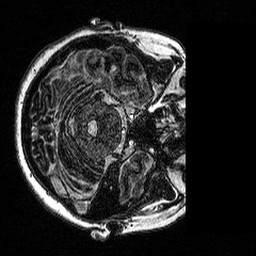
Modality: MP2RAGE
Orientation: axial
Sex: female
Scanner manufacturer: siemens
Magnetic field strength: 3 T
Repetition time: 5 s
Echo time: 0.00292 s